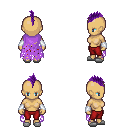
a pixel art fantasy rpg character, female body template, human, tanned skin, maroon tattered cape, red pants, purple mohawk hairstyle, white cloth bracers, white slippers, four views (front, back, left, right), 2x2 character sprite sheet, small pixel art, hard edges, no anti-aliasing